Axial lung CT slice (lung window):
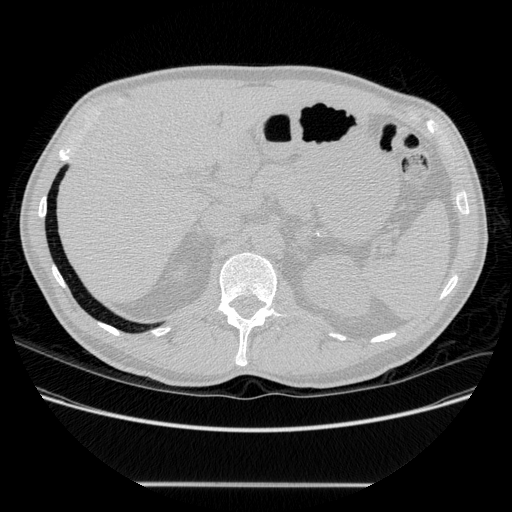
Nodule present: no